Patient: sex F, age 60
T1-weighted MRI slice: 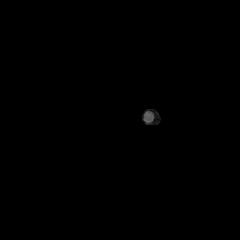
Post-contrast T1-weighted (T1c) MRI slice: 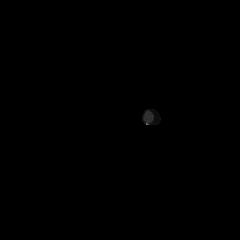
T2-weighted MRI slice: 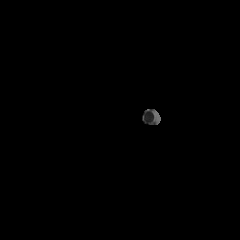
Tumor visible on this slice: no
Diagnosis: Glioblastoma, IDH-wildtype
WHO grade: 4